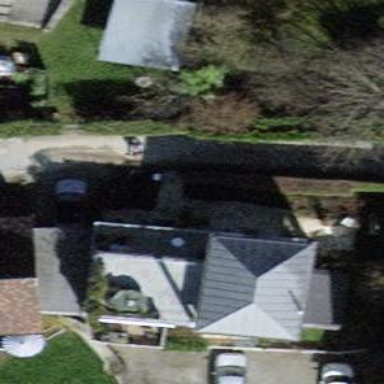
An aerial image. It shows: House with hipped roof.